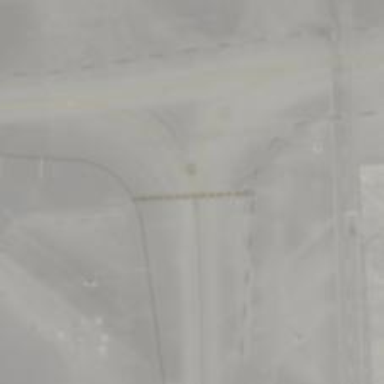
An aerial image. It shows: View of taxiway at the airport.